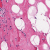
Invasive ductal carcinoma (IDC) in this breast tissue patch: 0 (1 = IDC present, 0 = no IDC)